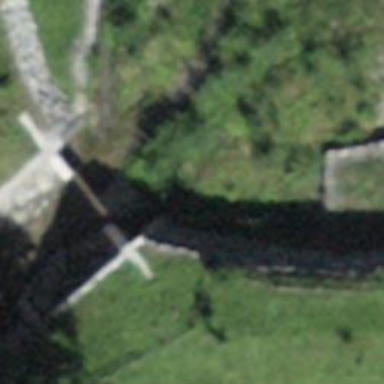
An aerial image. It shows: Retaining wall.